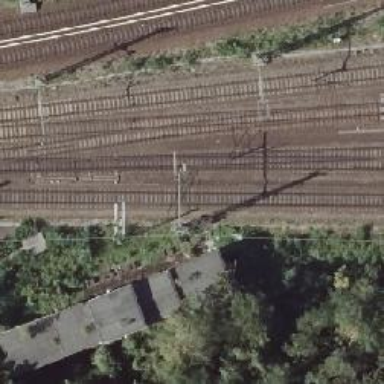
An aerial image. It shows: Railway switch with outer curved design.